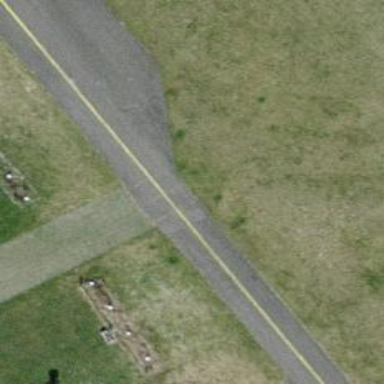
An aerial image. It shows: View of taxiway at the airport.